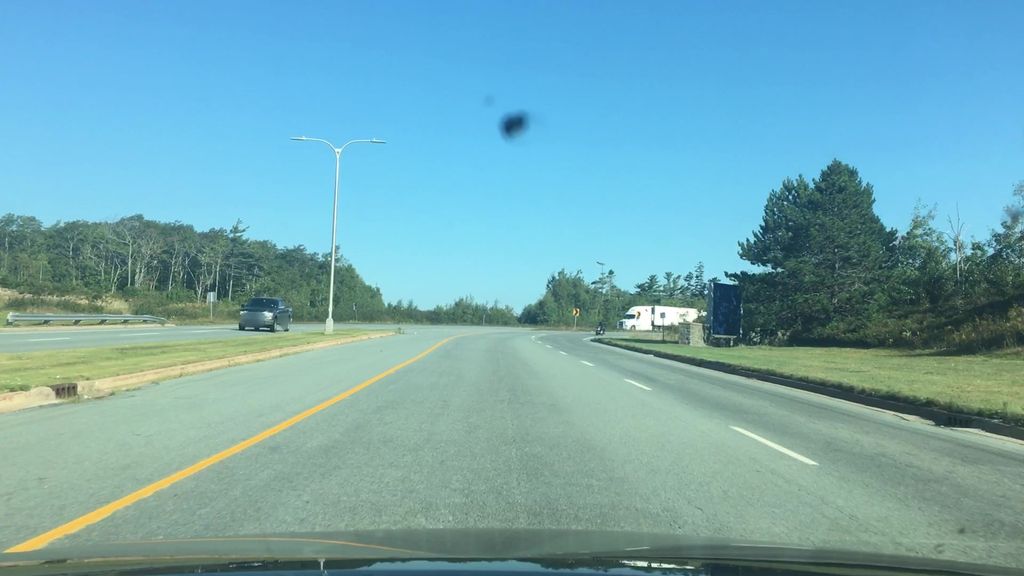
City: halifax